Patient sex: M
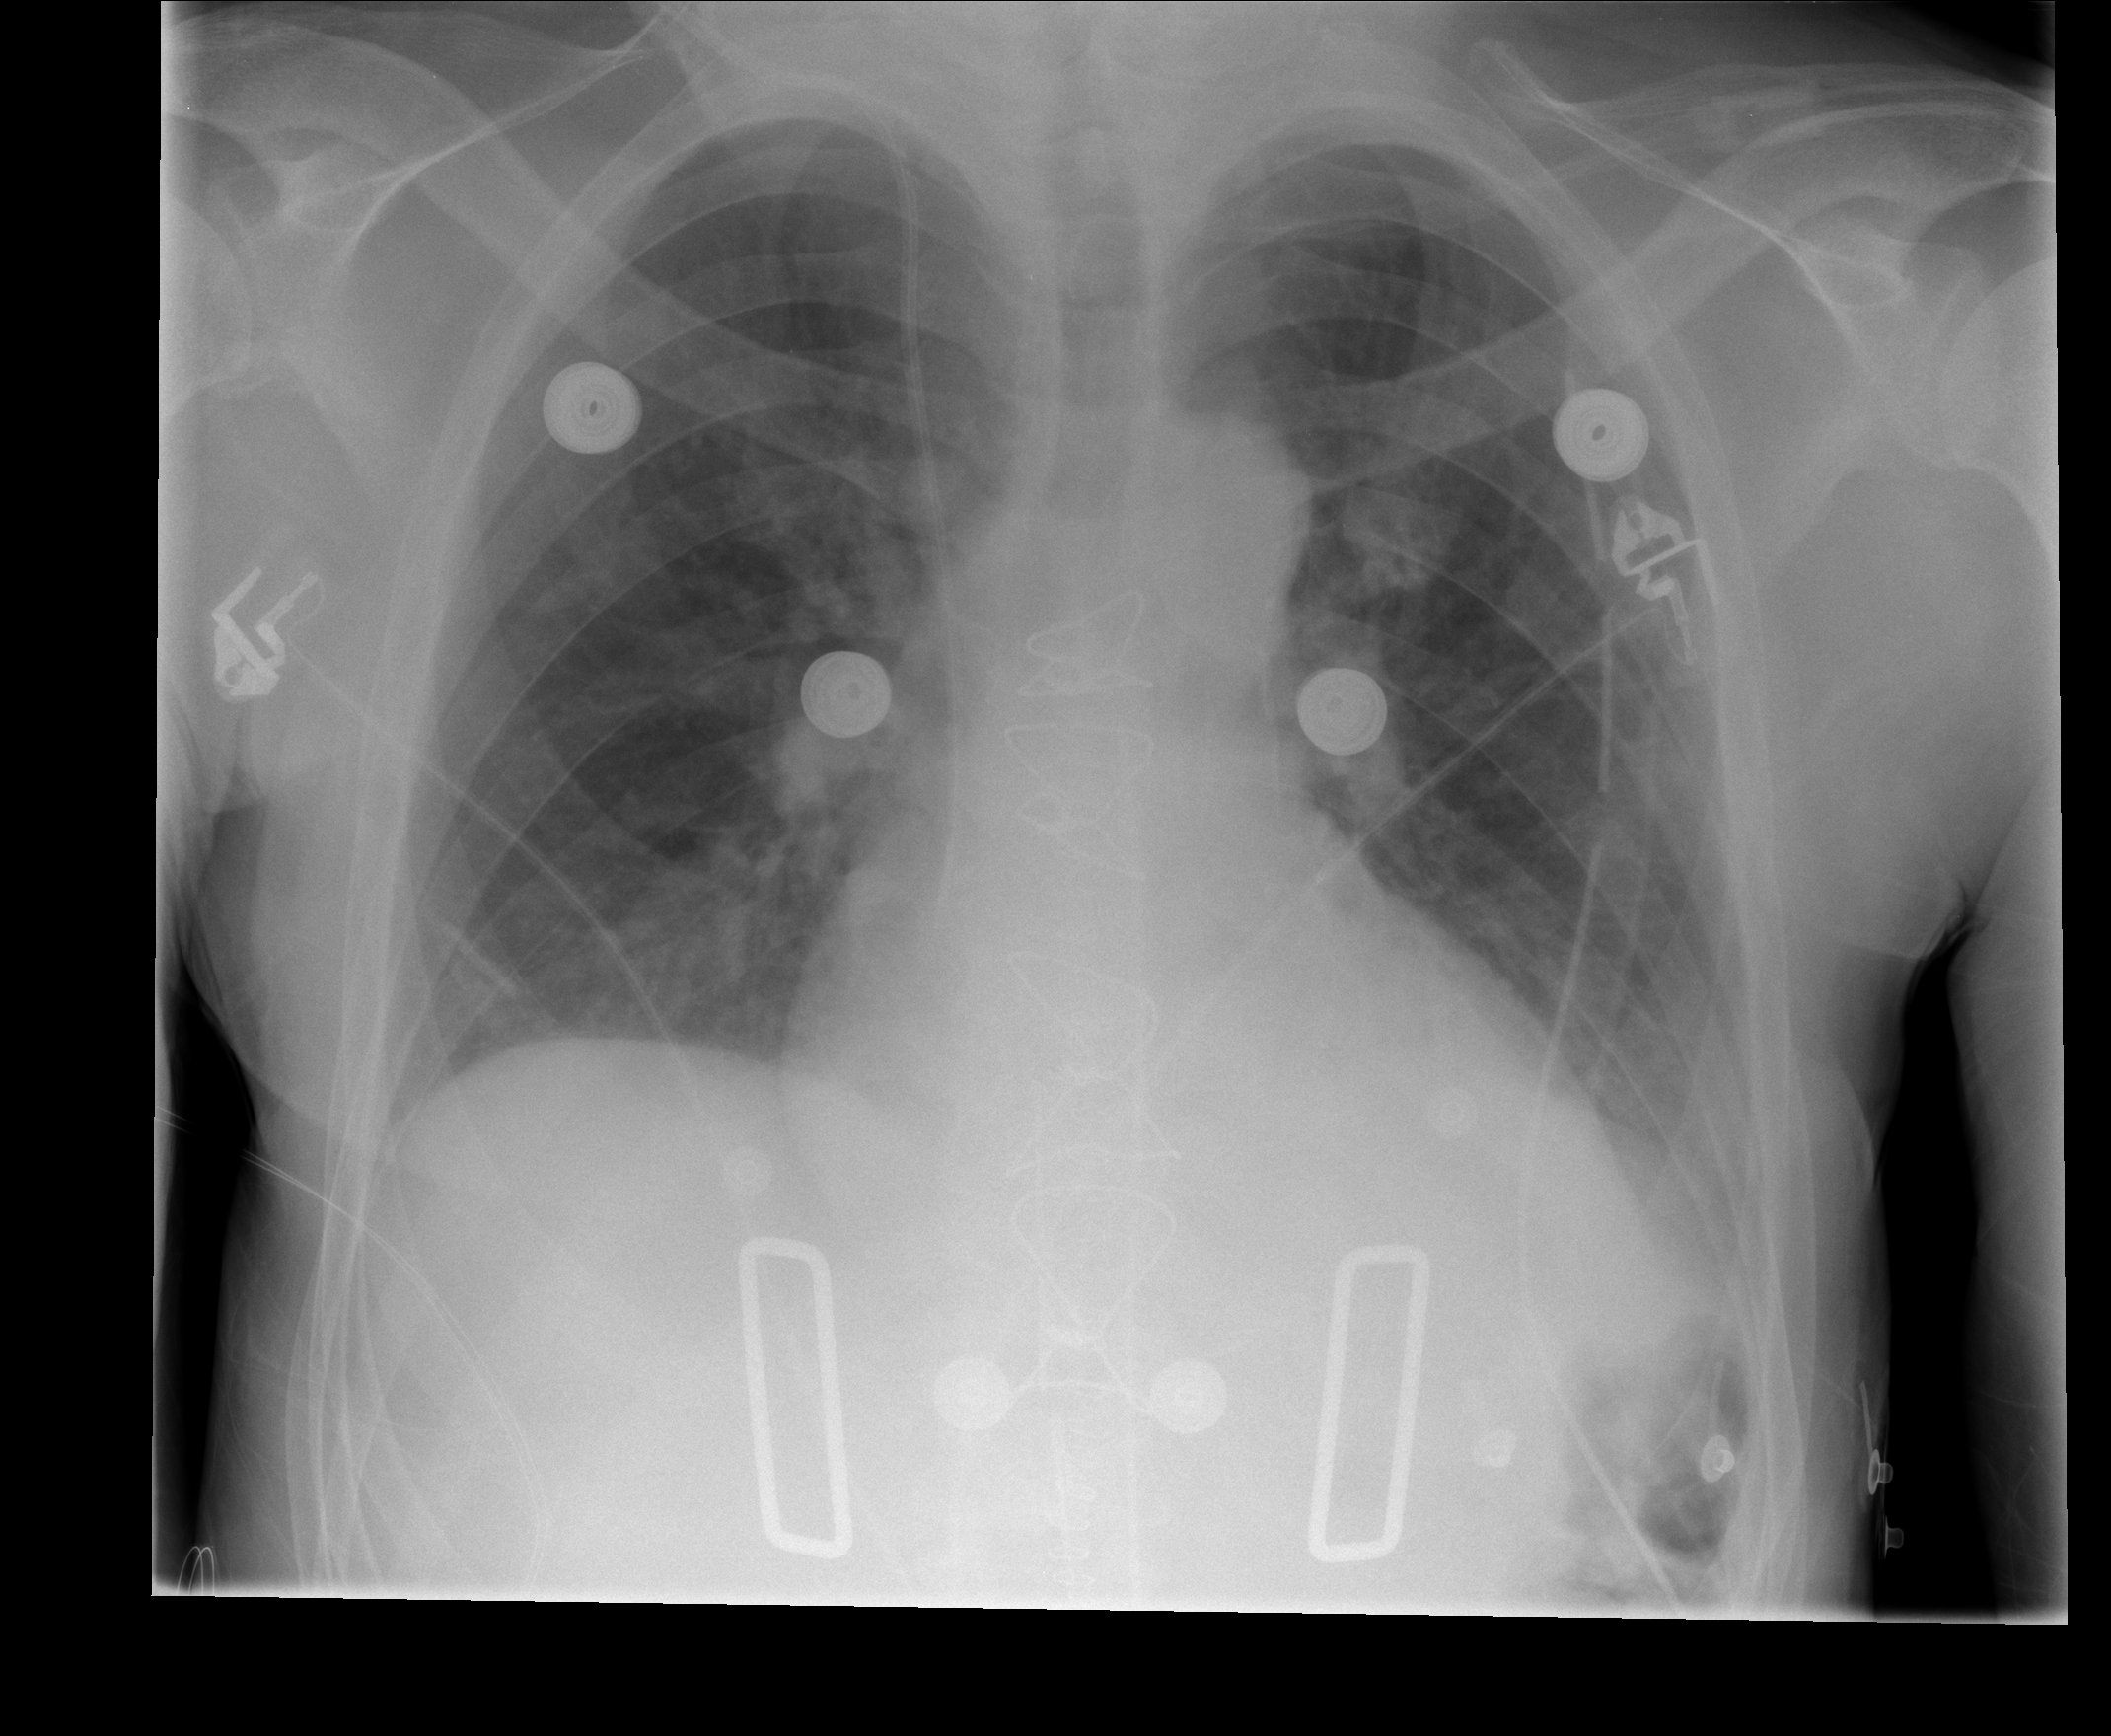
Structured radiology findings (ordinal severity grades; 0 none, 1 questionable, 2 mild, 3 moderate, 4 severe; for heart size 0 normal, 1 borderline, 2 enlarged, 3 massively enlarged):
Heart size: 0
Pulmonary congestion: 1
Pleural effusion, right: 0
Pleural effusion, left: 0
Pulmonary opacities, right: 0
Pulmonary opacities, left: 0
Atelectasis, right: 0
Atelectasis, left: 2